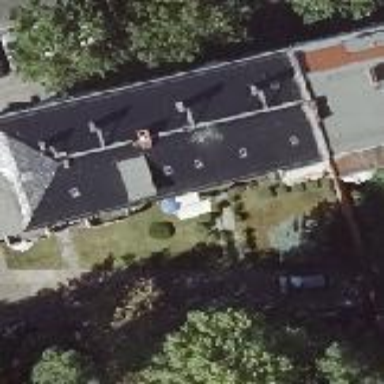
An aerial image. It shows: Residential building with hipped roof.